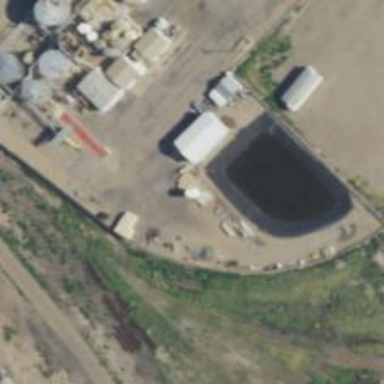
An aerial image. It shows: Storage tank that is man-made.